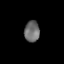
Tissue: skin
Cell type: Epithelial cells
Senescence score: 0.256
Nuclear area (px): 313
Mean DAPI intensity: 108.118